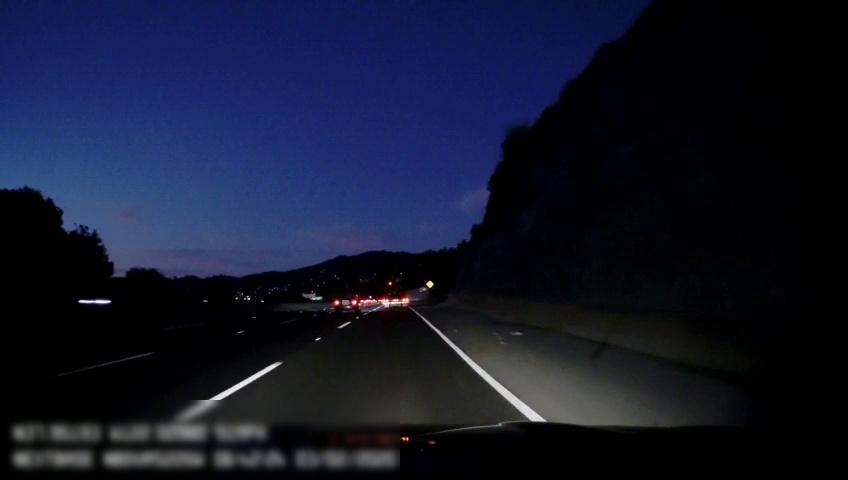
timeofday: Night
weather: Other
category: Drivable Space
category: Vehicles | Car
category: Vehicles | Truck
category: Lanes | Current Lane
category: Lanes | Current Lane
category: Lanes | Alternate Lane
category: Lanes | Alternate Lane